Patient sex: M
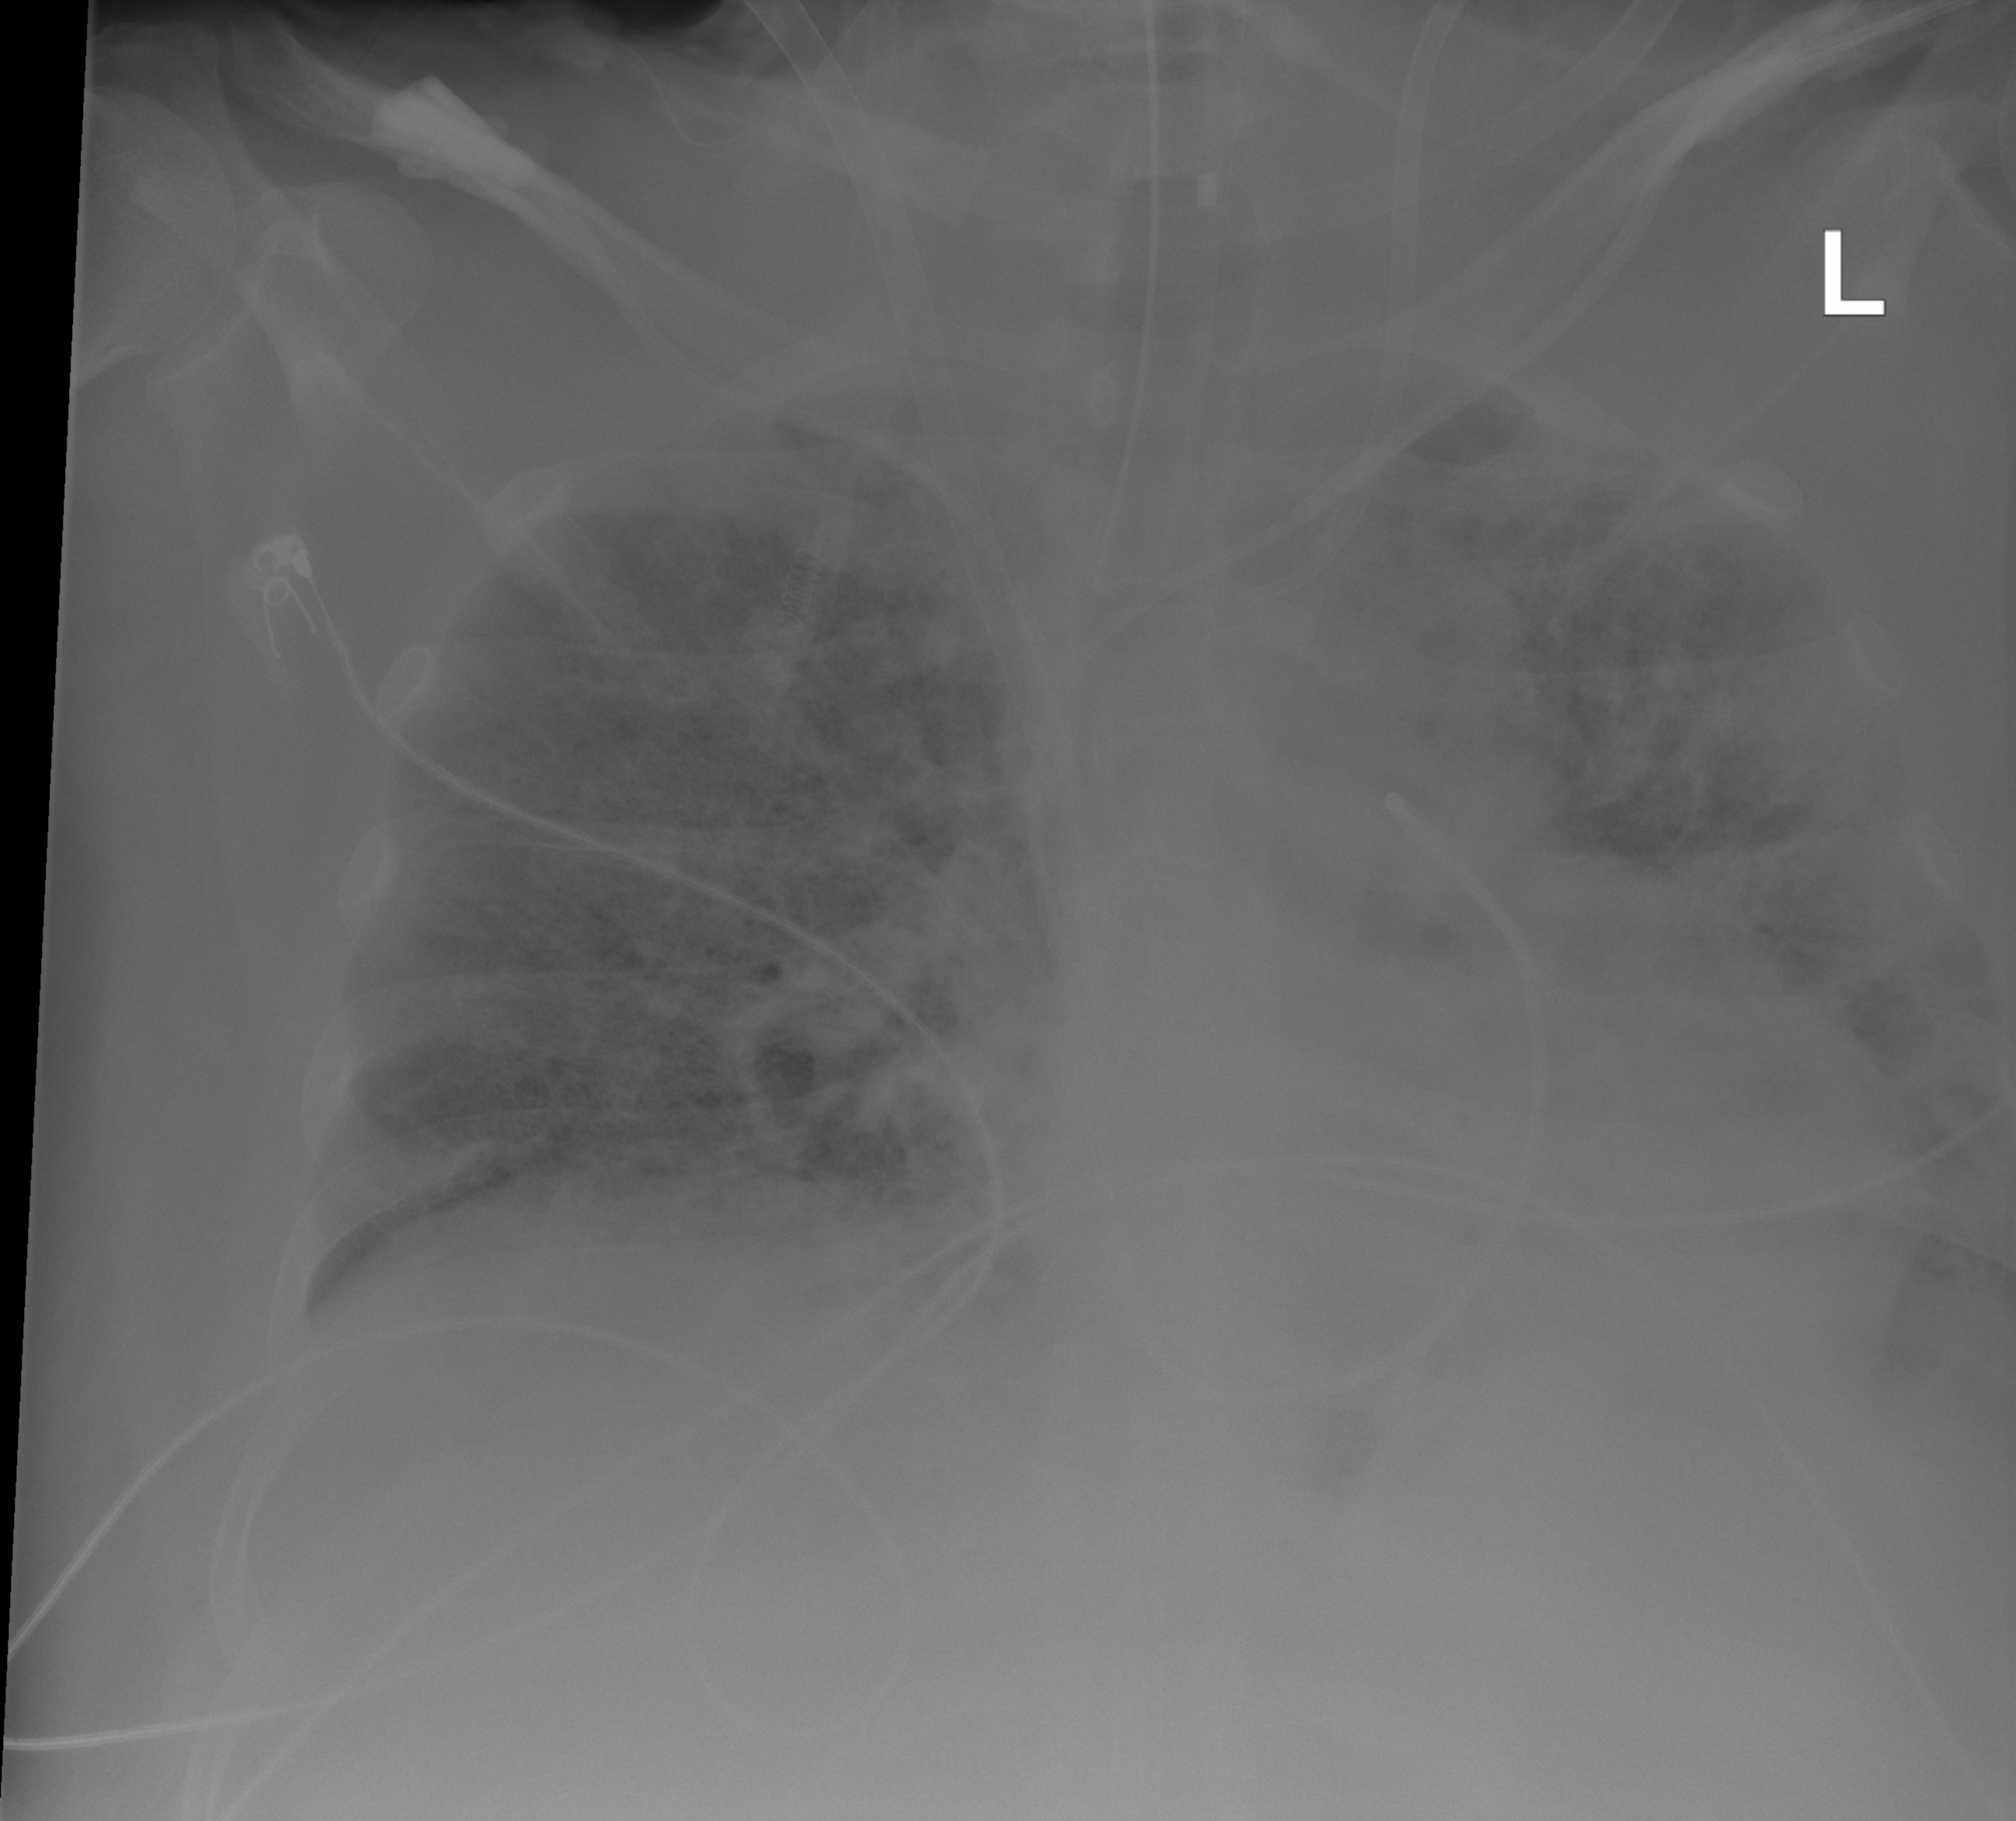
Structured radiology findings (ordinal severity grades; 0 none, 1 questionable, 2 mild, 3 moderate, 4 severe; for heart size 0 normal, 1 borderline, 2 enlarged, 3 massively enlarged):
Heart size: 0
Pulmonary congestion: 2
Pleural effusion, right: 1
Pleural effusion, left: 3
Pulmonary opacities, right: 3
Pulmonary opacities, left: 3
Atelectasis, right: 3
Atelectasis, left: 3